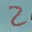
Label: 2